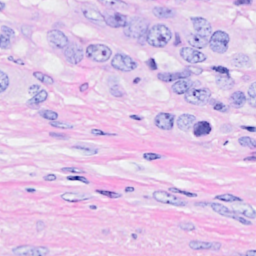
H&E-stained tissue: Breast